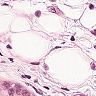
Metastatic tissue present: yes